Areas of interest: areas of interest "Tsinghua University West Lake Swimming Pool"
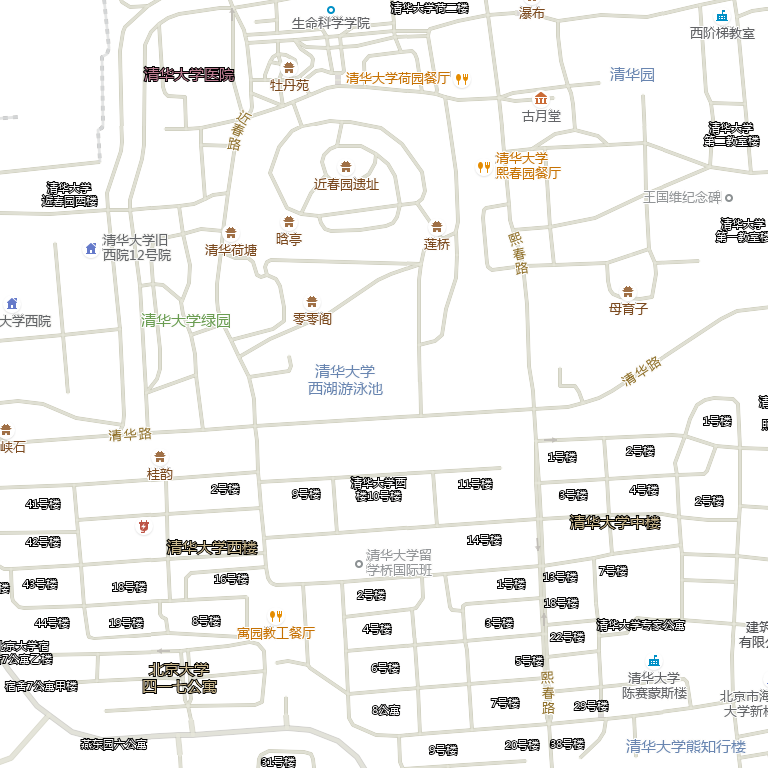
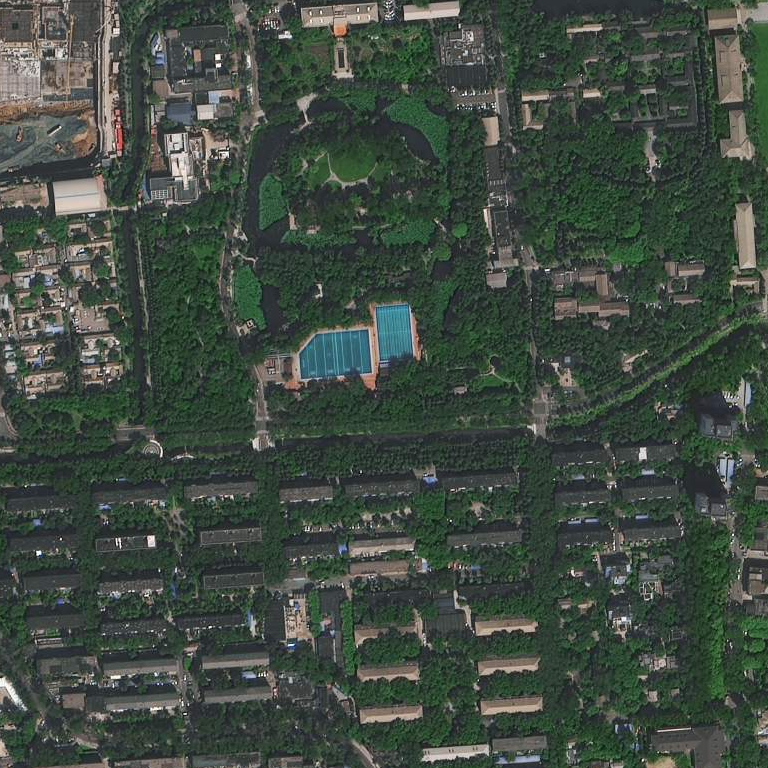